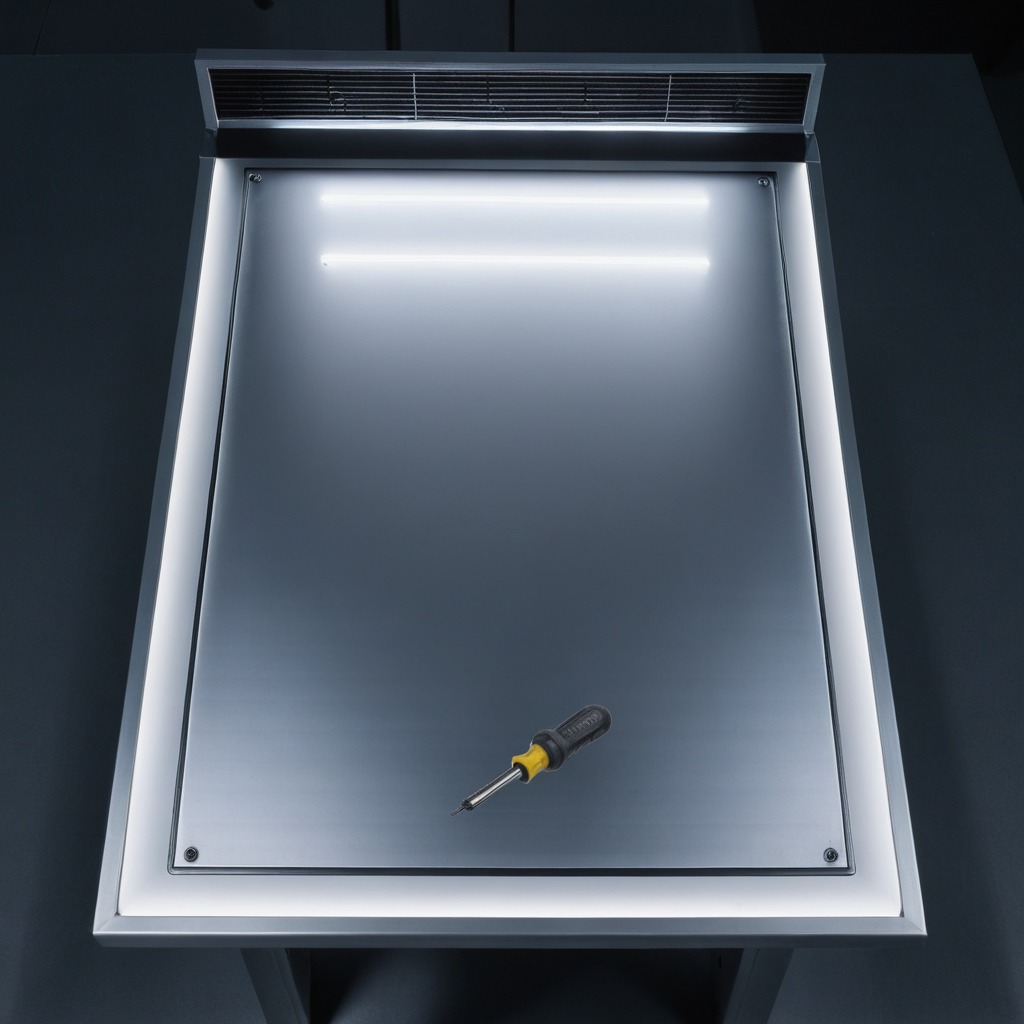
A screwdriver is lying on the tabletop.